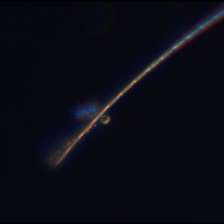
Taxon: Psuedo-nitzschia
Group: Diatoms